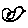
Label: bird